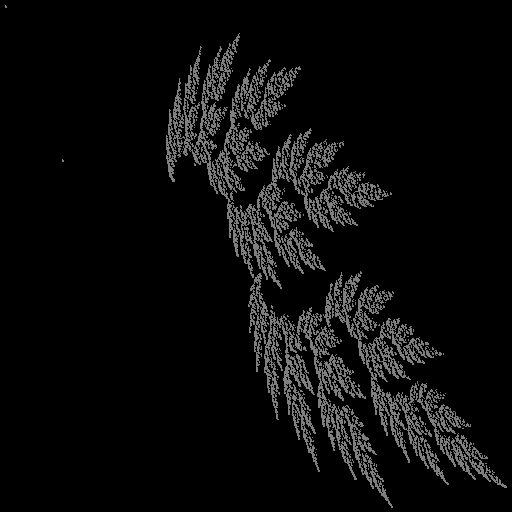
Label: cedarleaf